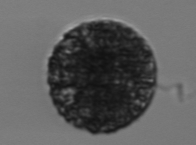
Label: Vicicitus_globosus